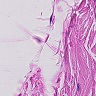
Metastatic tissue present: no